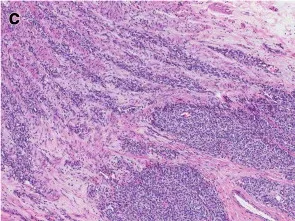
(c) The deeper portion showed infiltrative growth into the muscularis propria on H&E (original magnification x 40).
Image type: pathology (h&e)